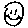
Label: smiley face